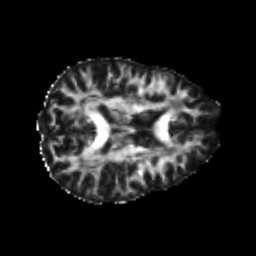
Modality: FA
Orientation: axial
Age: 25
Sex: female
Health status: healthy
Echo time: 0.074 s